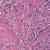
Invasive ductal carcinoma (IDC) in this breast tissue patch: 1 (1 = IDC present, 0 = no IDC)